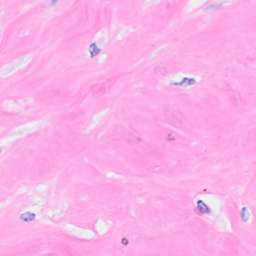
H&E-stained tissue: Breast